Question: My browser invocation code is like:
'''
else if(browserName.equals("chrome")) {
System.setProperty("webdriver.chrome.driver", "/home/selenium-drivers/chromedriver");
DesiredCapabilities capabilities = DesiredCapabilities.chrome();
capabilities.setPlatform(Platform.LINUX);
URL url_hub = new URL("http://my-remote-server-ip:4444/wd/hub");
driver = new RemoteWebDriver(url_hub, capabilities);
driver.manage().window().maximize();
driver.get(url);
}
'''
Getting the following error while running the program :
> Unable to create new remote session. desired capabilities = Capabilities [{browserName=chrome, version=, platform=WINDOWS}], required capabilities = Capabilities [{}]
[
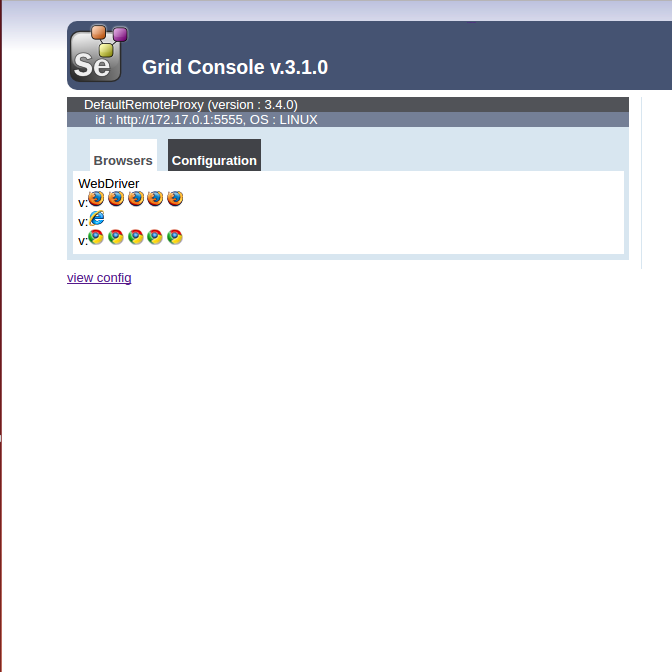
Answer: Here is the Answer of your Question:
## Windows Platform
1. Start the Selenium Grid Hub. Confirm the log message: 14:25:50.350 INFO - Selenium Grid hub is up and running
2. Open grid console URL (in my case http://localhost:4444/grid/console) and observe the console.
3. Start the Selenium Grid Node & register it to the Hub: java -Dwebdriver.chrome.driver=C:\Utility\BrowserDrivers\chromedriver.exe -jar C:\Utility\selenium-server-standalone\selenium-server-standalone-3.4.0.jar -role node -hub http://localhost:4444/grid/register
4. Look out for the Node Registration Logs: 14:33:12.354 INFO - Selenium Grid node is up and ready to register to the hub
14:33:12.409 INFO - Starting auto registration thread. Will try to register every 5000 ms.
14:33:12.409 INFO - Registering the node to the hub: http://localhost:4444/grid/register
14:33:12.756 INFO - The node is registered to the hub and ready to use
5. Here is own working set of code twisted a bit to fit into my local Windows 8 box as localhost:4444 settings: System.setProperty("webdriver.chrome.driver", "C:\\Utility\\BrowserDrivers\\chromedriver.exe");
DesiredCapabilities cap = DesiredCapabilities.chrome();
cap.setBrowserName("chrome");
cap.setPlatform(Platform.WINDOWS);
URL url = new URL("http://localhost:4444/wd/hub");
WebDriver driver = new RemoteWebDriver(url, cap);
driver.get("http://google.com/");
System.out.println("Title is : "+driver.getTitle());
driver.quit();
6. I get a result as: Title is : Google
PASSED: test1
===============================================
Default test
Tests run: 1, Failures: 0, Skips: 0
===============================================
Let me know if this helps you.